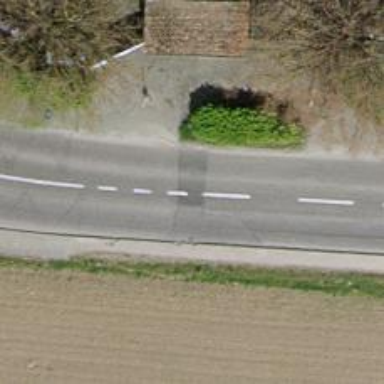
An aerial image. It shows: Bus stop with designated public transport stop position.